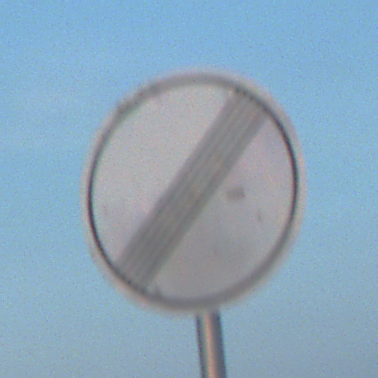
Verkehrszeichen: EndeSaemtlicherBegrenzungen
Umgebung: Outdoor, Nature
Tageszeit: SunriseSunset
Wetter: PartlyCloudy
Licht: Natural
Jahreszeit: NotSpecified
Kontrast: MediumContrast